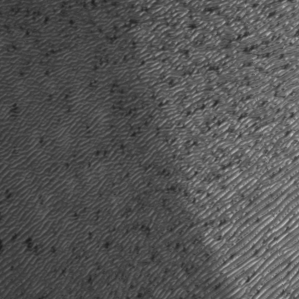
Label: frost